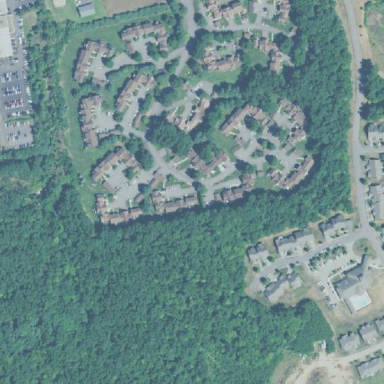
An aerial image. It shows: Condominium within residential area.